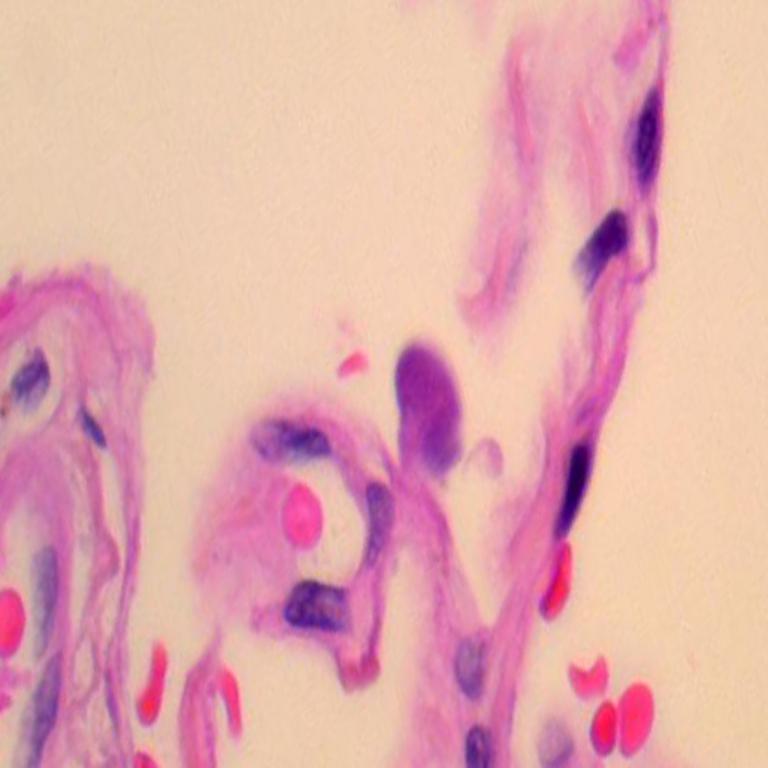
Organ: lung
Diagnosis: benign